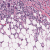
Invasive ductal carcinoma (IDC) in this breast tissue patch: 1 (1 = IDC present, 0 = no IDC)